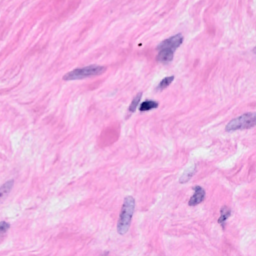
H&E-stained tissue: Breast